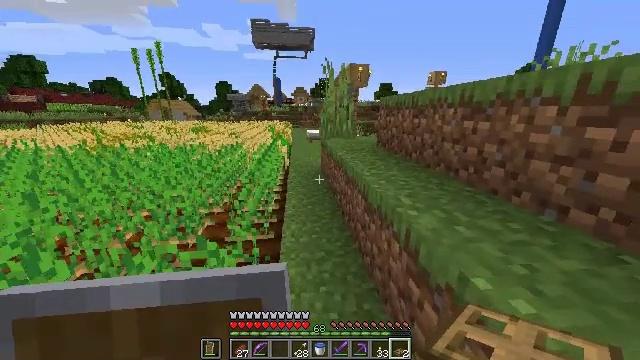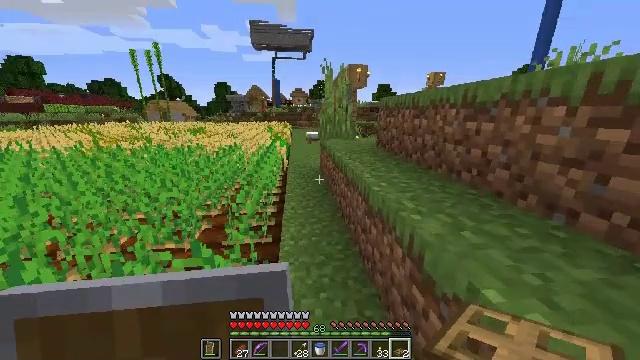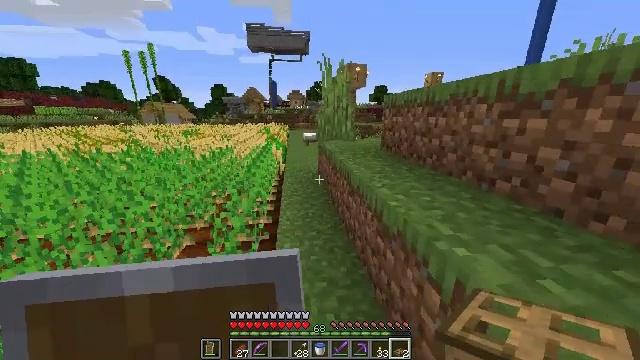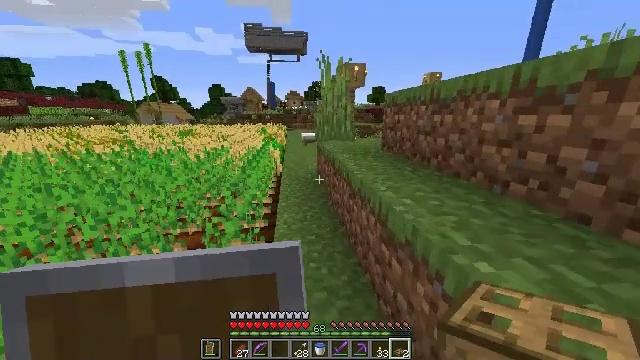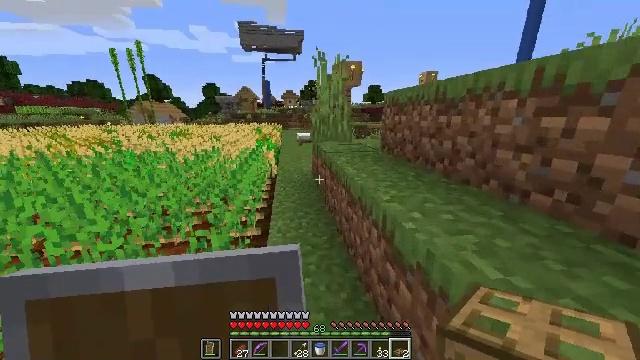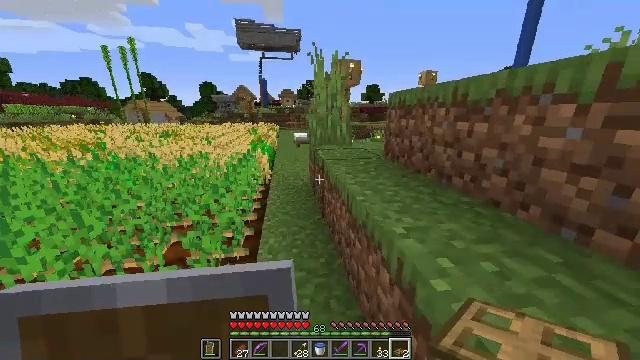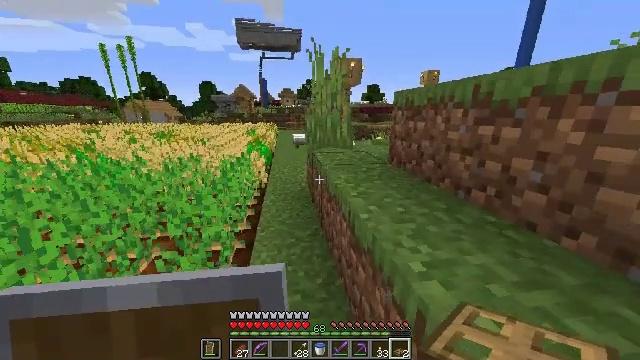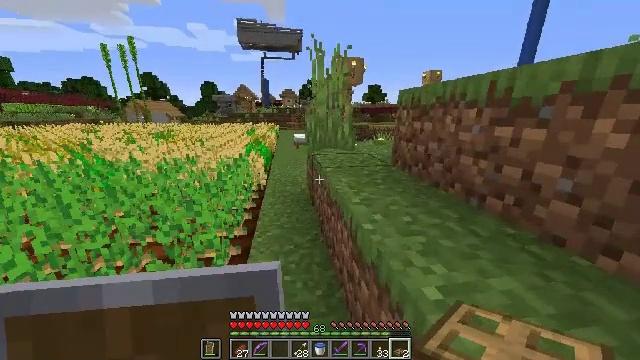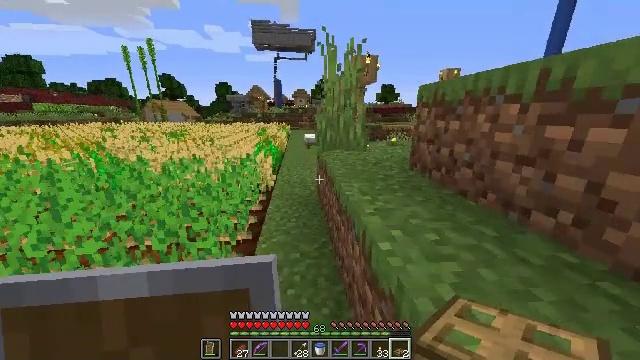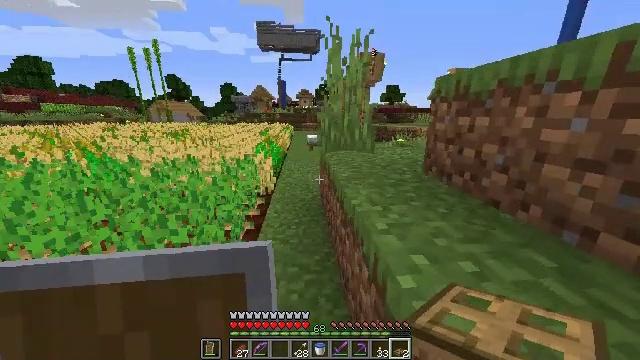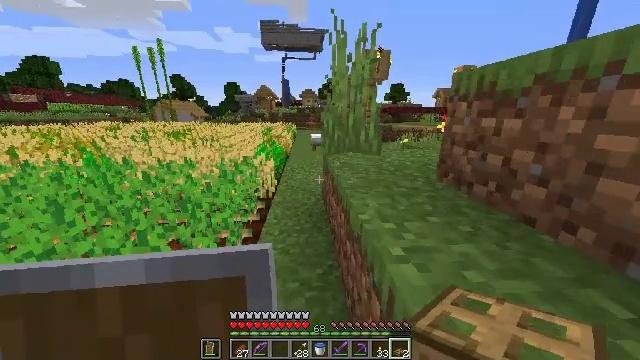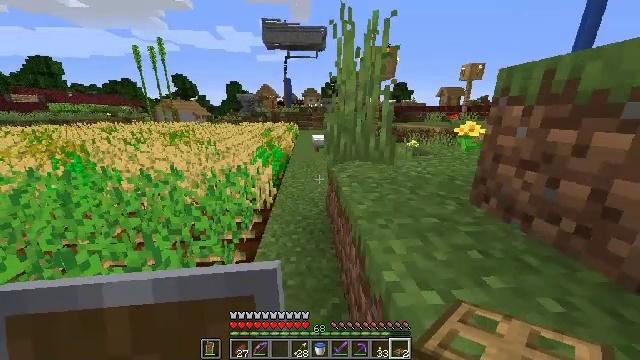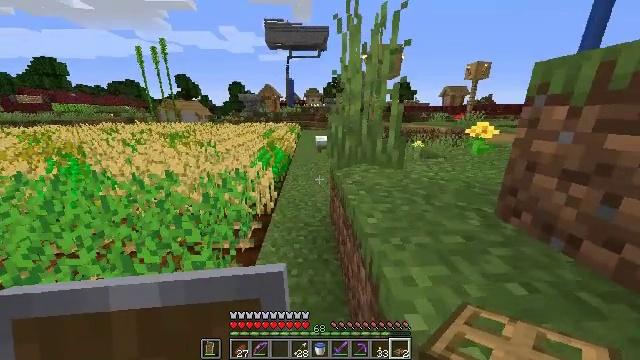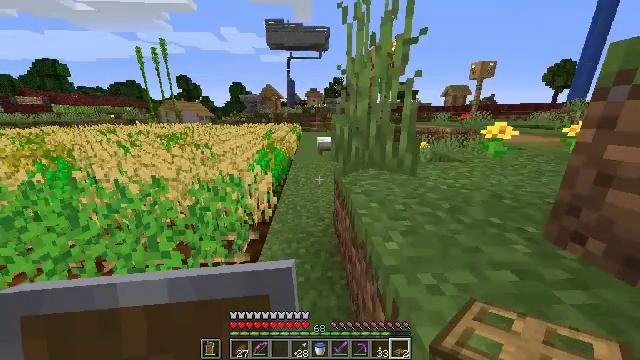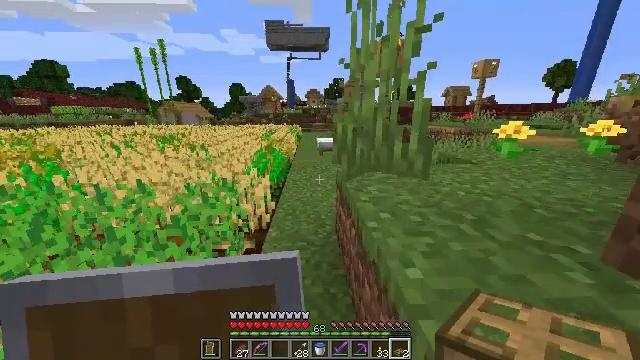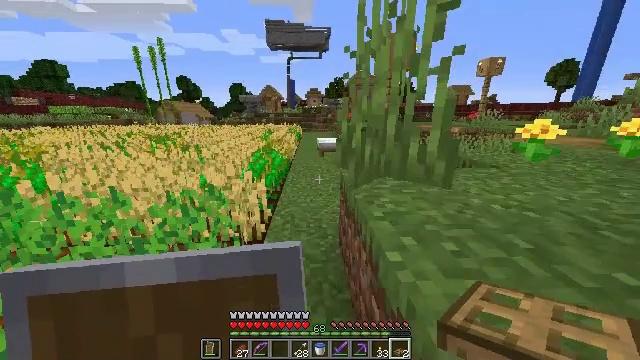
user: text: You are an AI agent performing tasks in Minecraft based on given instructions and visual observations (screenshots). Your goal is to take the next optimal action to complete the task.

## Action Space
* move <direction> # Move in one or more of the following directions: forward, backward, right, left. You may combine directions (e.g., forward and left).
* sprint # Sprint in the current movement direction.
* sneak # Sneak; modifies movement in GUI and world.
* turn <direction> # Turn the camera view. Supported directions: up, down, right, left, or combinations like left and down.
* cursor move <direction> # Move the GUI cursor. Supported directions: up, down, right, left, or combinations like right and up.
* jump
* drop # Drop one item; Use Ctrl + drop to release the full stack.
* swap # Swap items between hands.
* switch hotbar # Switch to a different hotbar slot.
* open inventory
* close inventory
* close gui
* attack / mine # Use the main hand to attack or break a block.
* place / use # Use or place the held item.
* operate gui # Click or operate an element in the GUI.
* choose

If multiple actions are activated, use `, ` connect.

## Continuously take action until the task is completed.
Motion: motion action
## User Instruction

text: Combat the cow.
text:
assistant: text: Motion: move forward
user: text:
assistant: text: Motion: move forward
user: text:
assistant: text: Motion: move forward
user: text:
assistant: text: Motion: move forward, turn right
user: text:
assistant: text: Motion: move forward
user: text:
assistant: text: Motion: move forward
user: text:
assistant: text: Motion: move forward
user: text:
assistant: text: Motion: move forward, turn left
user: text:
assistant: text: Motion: move forward, turn left
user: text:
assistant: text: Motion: move forward
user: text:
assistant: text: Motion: move forward
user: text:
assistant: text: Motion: move forward
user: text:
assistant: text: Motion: move forward
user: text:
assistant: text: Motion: move forward
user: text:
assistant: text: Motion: move forward
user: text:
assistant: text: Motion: move forward, turn left
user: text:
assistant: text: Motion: move forward
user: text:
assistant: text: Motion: move forward
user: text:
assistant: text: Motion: move forward
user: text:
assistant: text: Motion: move forward
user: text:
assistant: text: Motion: move forward
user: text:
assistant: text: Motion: move forward
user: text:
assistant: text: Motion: move forward
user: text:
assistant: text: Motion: move forward
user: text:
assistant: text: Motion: move forward
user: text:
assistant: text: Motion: move forward
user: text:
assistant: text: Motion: move forward
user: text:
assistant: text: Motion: move forward
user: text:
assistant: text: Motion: move forward
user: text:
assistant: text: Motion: move forward